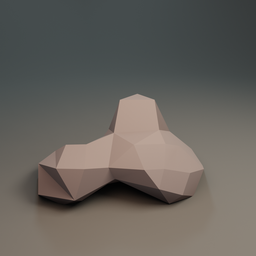
Label: nature